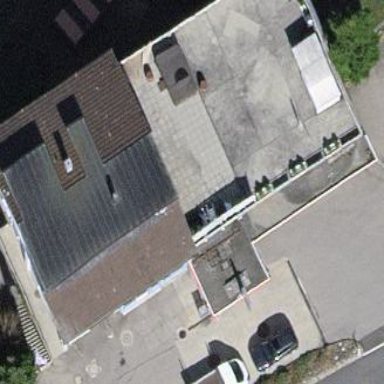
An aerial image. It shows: Building designated for providing fuel.